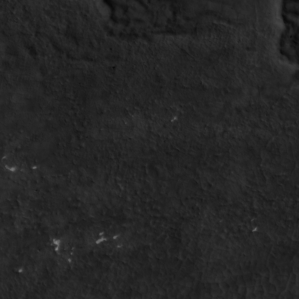
Label: non_frost